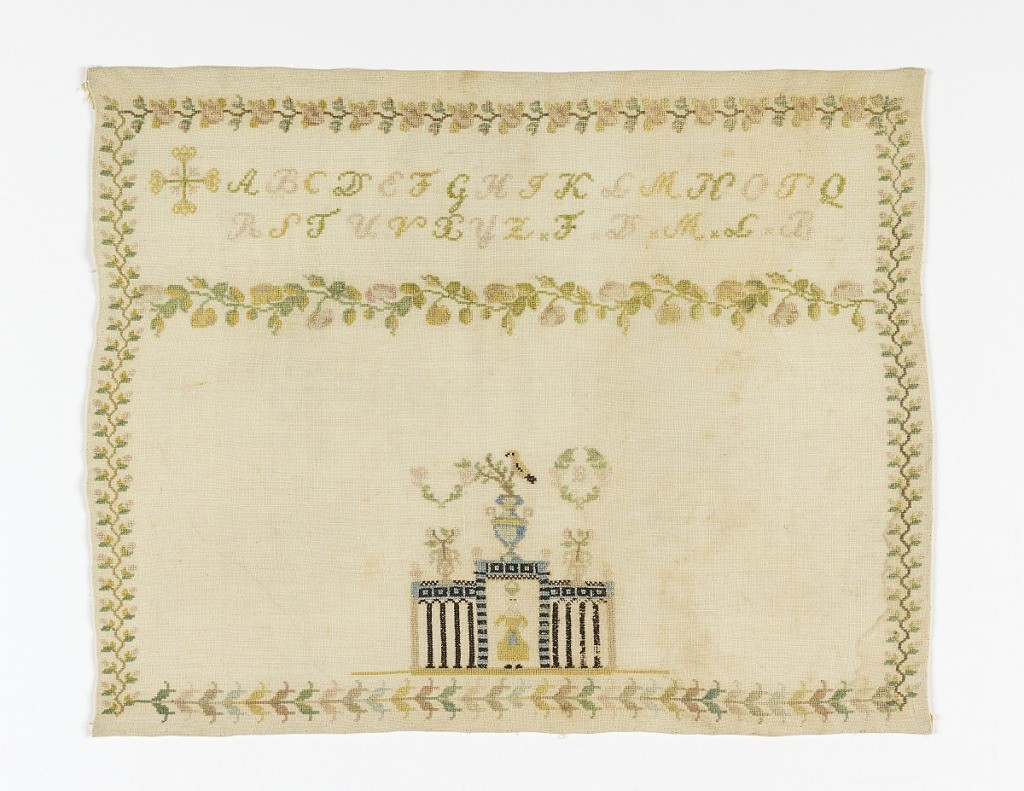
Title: Sampler
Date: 19th century
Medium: silk embroidery on linen foundation Technique: cross stitches on plain weave
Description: Floral borders surrounding the alphabet and initials "F. D. M. L."; scenes showing a woman in a gate with vases of flowers, a bird, and a wreath with the initial "B".